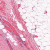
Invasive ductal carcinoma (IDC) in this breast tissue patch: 0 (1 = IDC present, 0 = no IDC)